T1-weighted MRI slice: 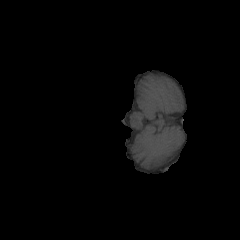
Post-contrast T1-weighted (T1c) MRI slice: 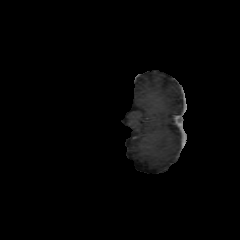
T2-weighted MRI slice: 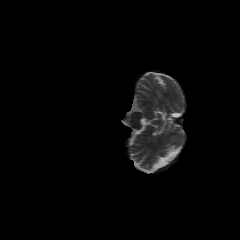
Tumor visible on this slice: no